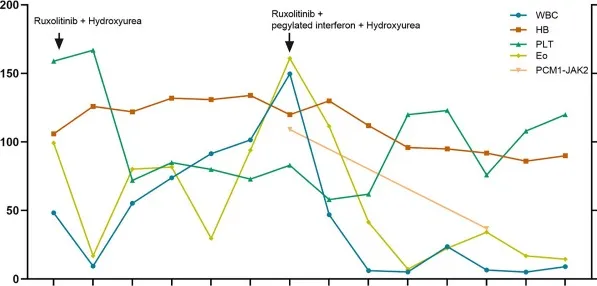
(A) The blood cell and PCM1-JAK2 fusion transcript changes in patient 1 over the course of the disease.
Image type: pathology (immunostaining)